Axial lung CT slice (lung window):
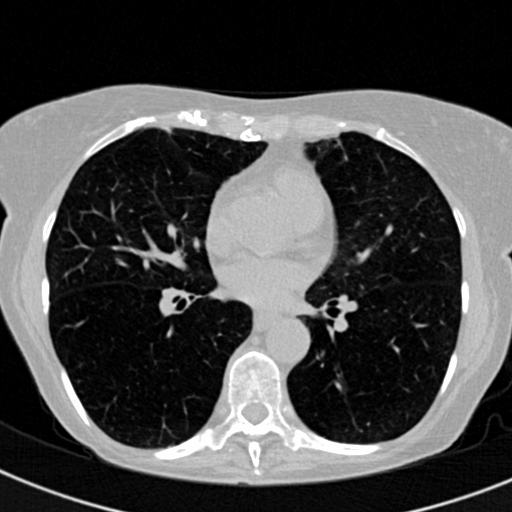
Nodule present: no